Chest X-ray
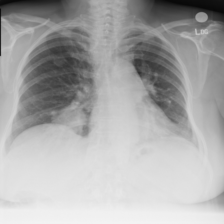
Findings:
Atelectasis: negative
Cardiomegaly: negative
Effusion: negative
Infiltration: negative
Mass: positive
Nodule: positive
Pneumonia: negative
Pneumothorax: negative
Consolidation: negative
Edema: negative
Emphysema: negative
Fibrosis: negative
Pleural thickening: negative
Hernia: negative